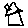
Label: house